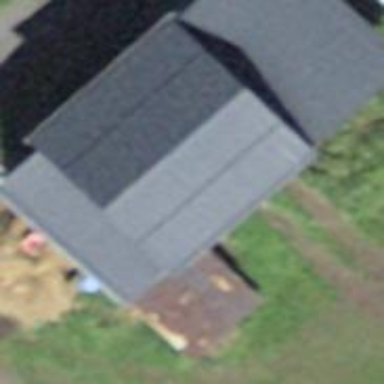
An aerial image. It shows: Building with tiled roof.